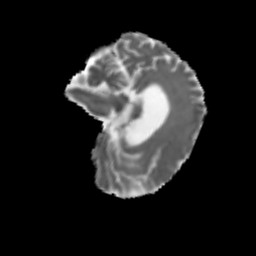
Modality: MD
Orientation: sagittal
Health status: ill
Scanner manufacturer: siemens
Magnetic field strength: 3 T
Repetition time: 6.8 s
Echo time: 0.097 s